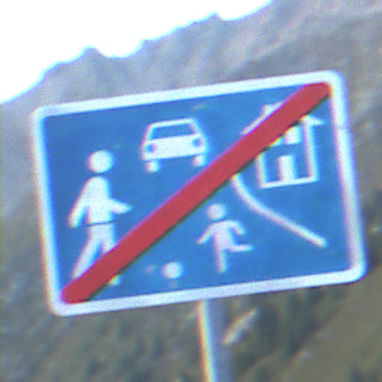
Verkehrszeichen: EndeVerkehrsberuhigterBereich
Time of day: SunriseSunset
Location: Outdoor (RoadRail)
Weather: Clear
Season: NotSpecified
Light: Natural